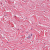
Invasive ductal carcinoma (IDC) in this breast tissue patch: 0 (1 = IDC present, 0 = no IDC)